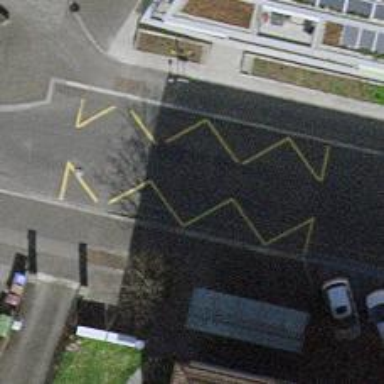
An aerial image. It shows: Bus stop with shelter for public transportation.